Field crop: maize
Growth stage: 2
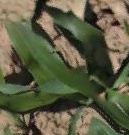
Species: maize